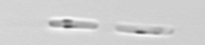
Label: Skeletonema